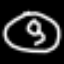
Label: donut